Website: home-depot
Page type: review-order
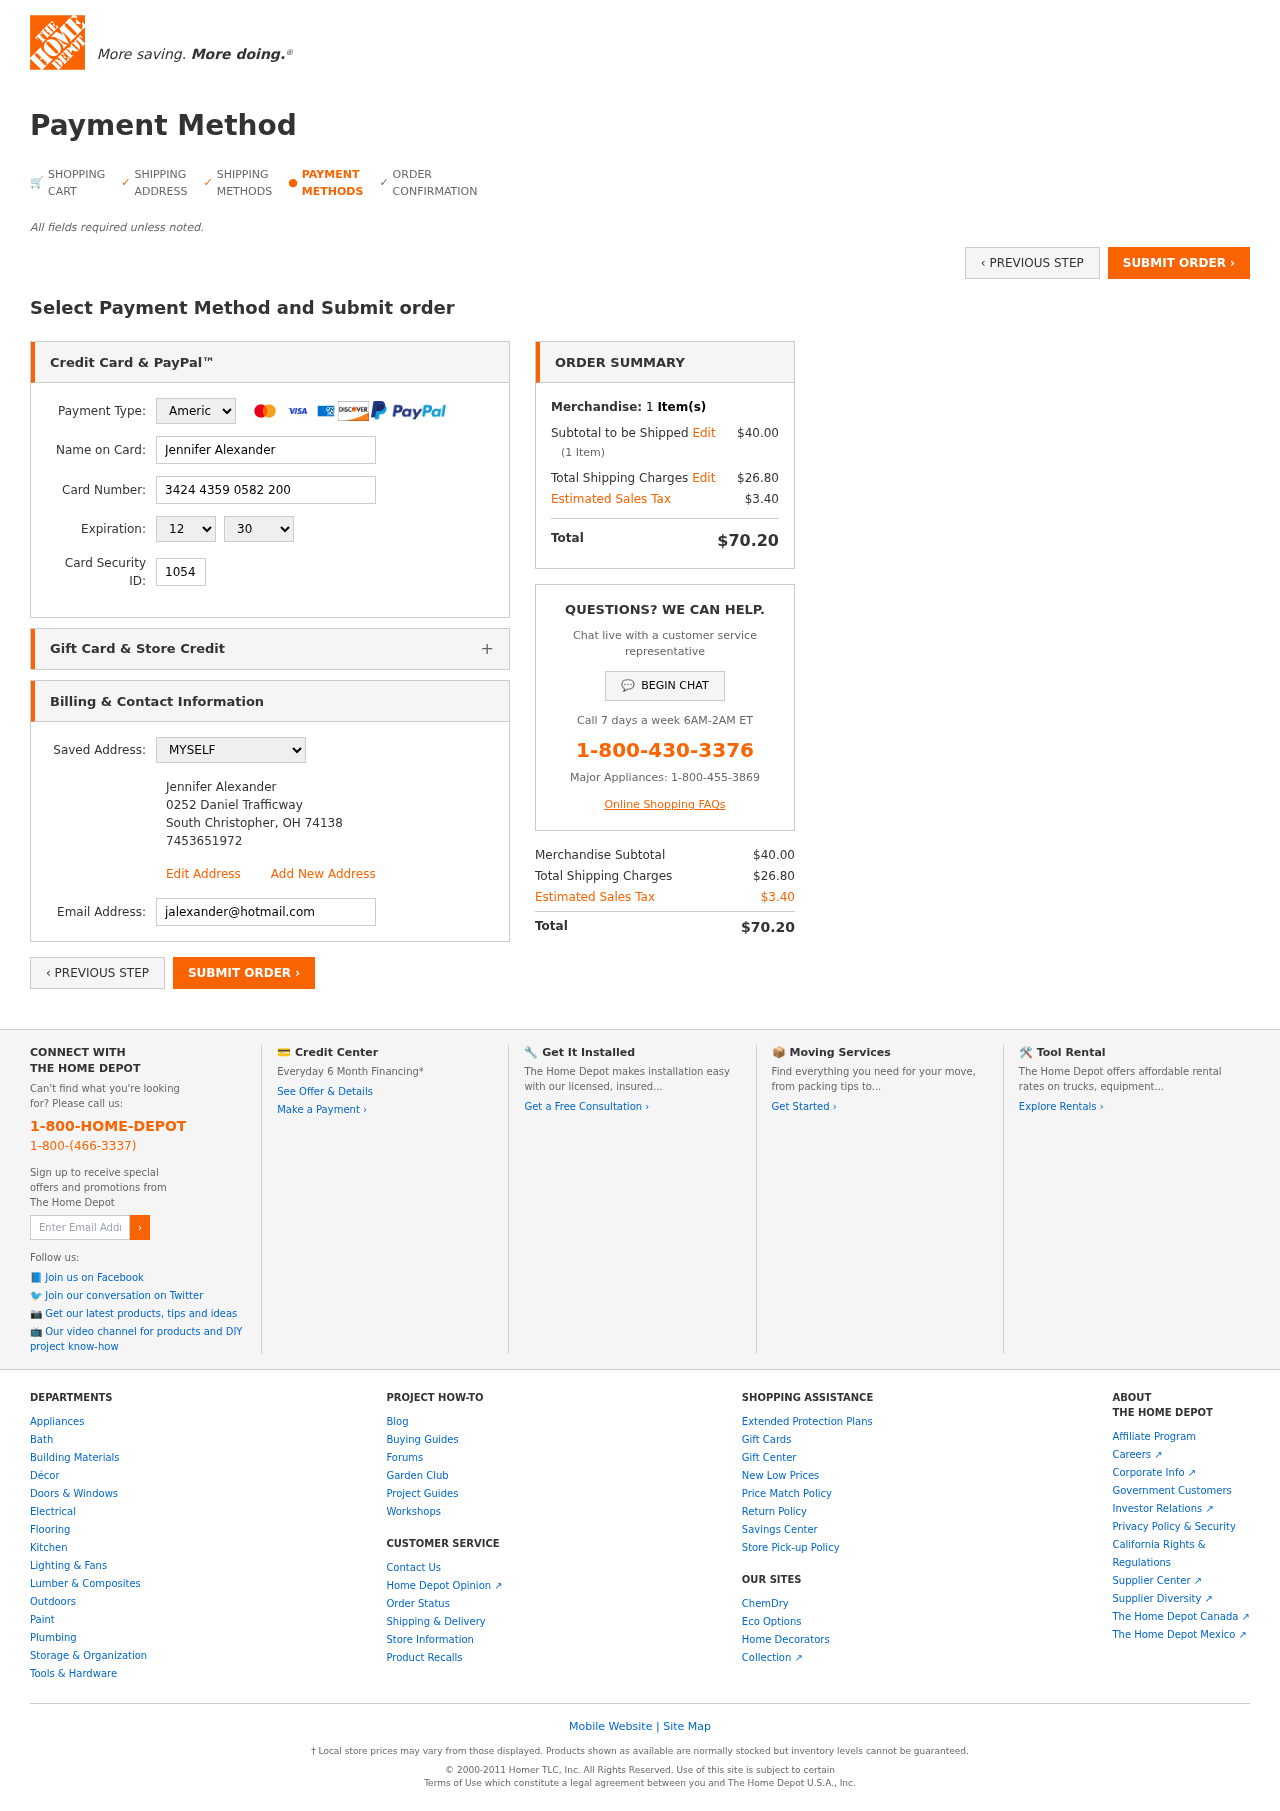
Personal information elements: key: PII_CARD_CVV
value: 1054
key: PII_CARD_EXPIRY_MONTH
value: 12
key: PII_CARD_EXPIRY_YEAR
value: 30
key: PII_CARD_NUMBER
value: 3424 4359 0582 200
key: PII_CARD_TYPE
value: American Express
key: PII_EMAIL
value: jalexander@hotmail.com
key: PII_FULLNAME
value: Jennifer Alexander
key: PII_FULLNAME2
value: Jennifer Alexander
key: PII_STREET2
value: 0252 Daniel Trafficway
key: PII_CITY2
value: South Christopher
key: PII_STATE_ABBR2
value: OH
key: PII_POSTCODE2
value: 74138
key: PII_PHONE2
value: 7453651972
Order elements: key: ORDER_NUM_ITEMS
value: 1
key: ORDER_SUBTOTAL
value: $40.00
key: ORDER_NUM_ITEMS2
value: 1
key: ORDER_SHIPPING_COST
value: $26.80
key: ORDER_TAX
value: $3.40
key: ORDER_TOTAL
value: $70.20
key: ORDER_SUBTOTAL2
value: $40.00
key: ORDER_SHIPPING_COST2
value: $26.80
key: ORDER_TAX2
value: $3.40
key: ORDER_TOTAL2
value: $70.20